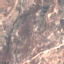
Land use / land cover: HerbaceousVegetation